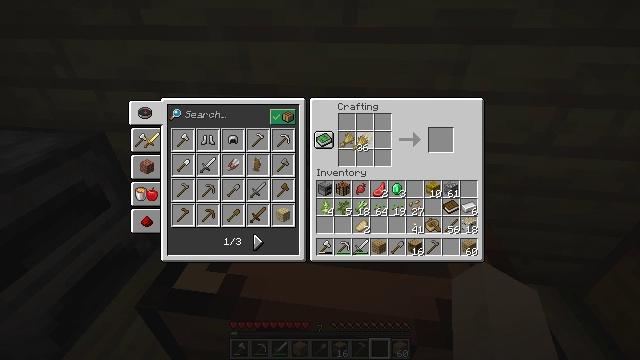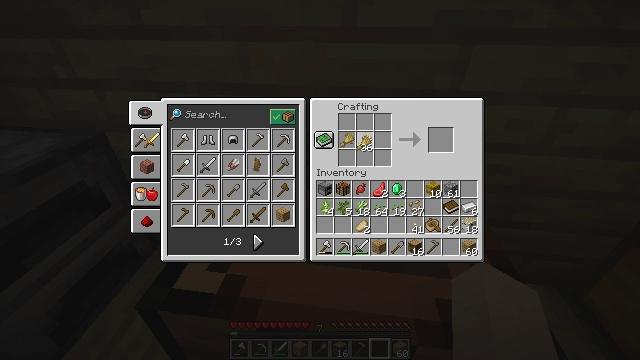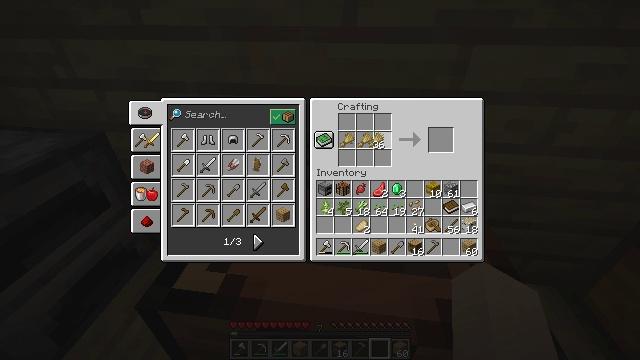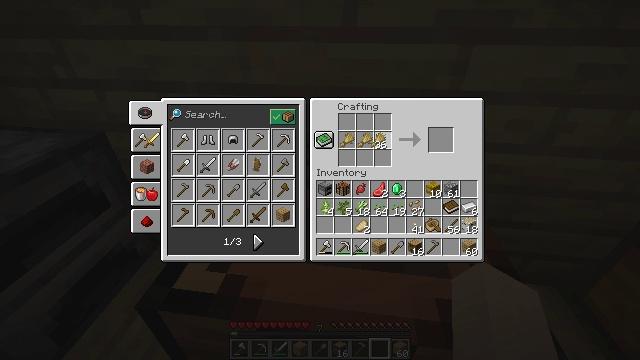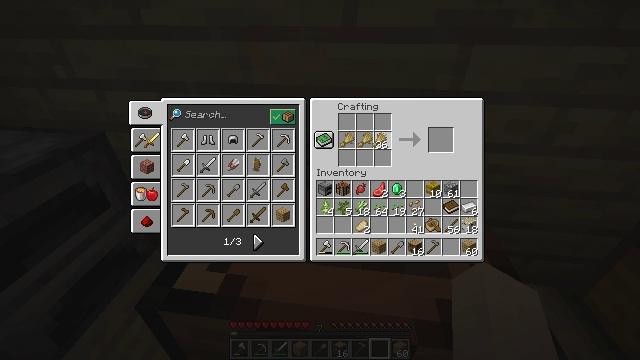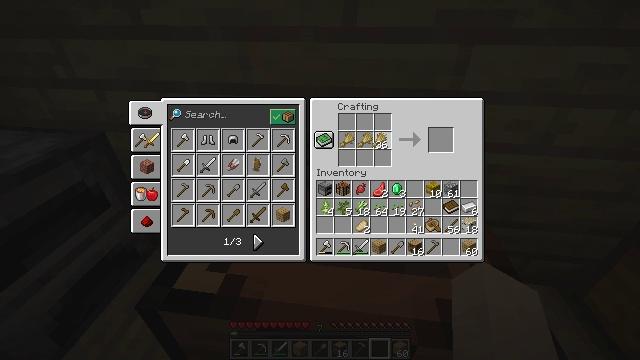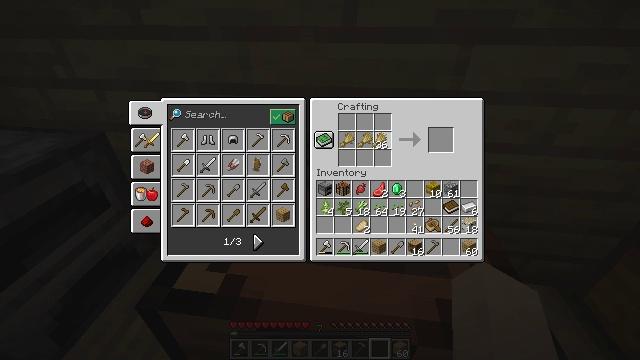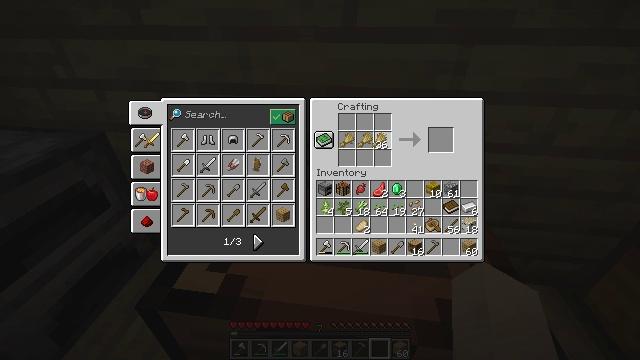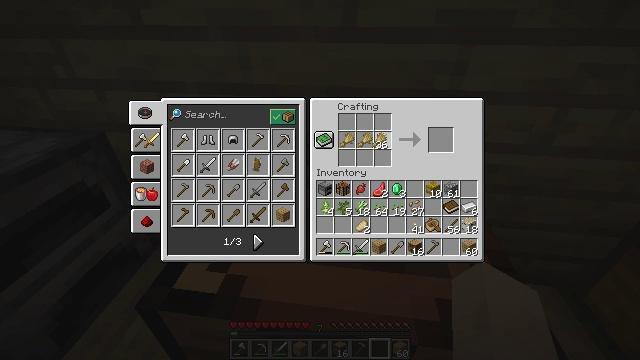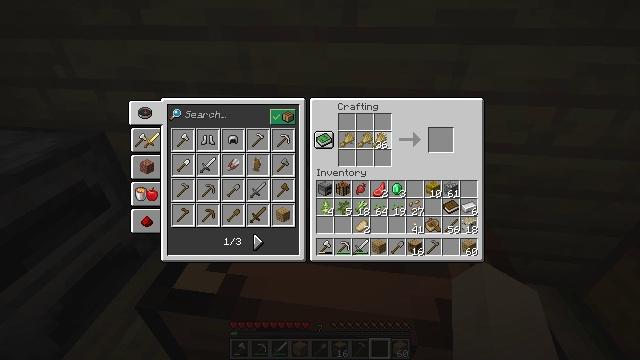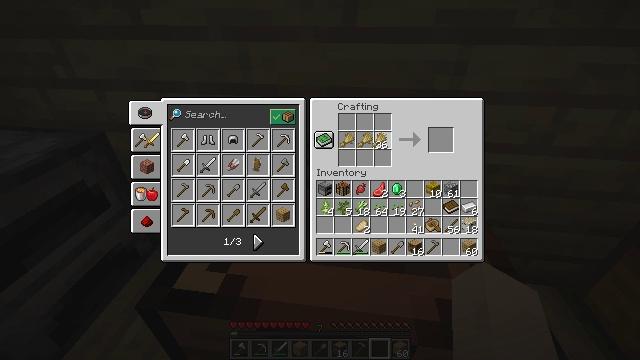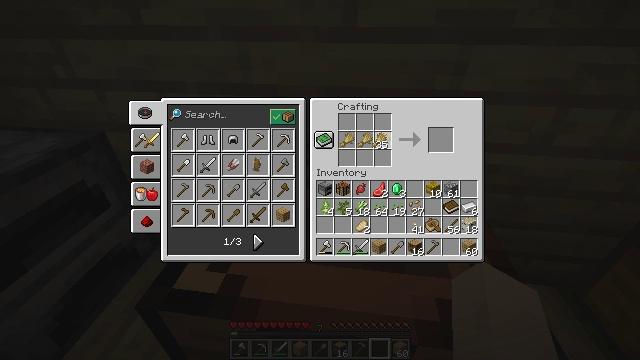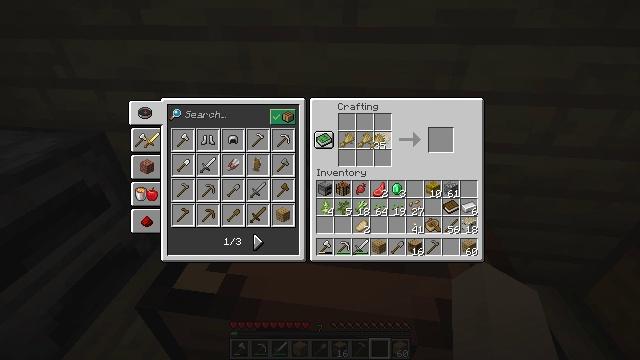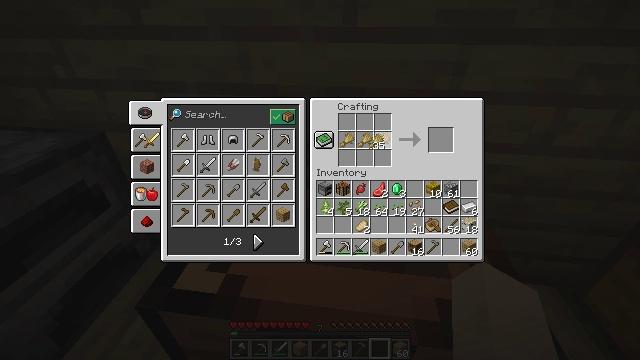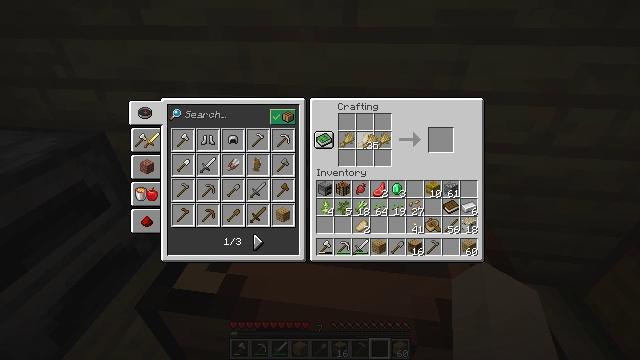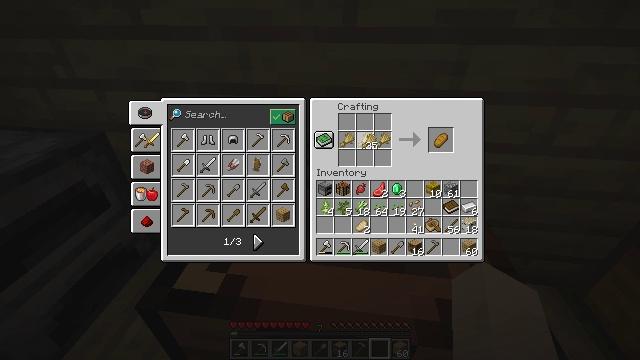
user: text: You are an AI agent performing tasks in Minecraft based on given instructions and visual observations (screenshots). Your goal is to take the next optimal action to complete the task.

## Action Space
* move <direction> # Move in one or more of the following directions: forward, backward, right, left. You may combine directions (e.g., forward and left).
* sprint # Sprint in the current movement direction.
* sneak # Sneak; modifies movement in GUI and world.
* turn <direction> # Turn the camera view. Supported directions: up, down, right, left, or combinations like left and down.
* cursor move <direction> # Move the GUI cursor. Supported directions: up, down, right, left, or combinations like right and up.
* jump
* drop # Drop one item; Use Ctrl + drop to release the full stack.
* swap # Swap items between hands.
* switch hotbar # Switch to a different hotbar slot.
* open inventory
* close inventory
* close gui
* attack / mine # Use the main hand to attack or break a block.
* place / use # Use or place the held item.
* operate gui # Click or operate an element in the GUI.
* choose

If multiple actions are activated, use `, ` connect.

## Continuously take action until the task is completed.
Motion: motion action
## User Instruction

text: Use the crafting table to make bread from wheat.
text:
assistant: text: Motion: no_op
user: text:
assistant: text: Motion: cursor move right
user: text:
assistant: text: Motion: no_op
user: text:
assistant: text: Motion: no_op
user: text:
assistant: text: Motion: no_op
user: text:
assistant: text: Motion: no_op
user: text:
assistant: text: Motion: no_op
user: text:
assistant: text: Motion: no_op
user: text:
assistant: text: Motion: choose
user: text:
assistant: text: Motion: choose
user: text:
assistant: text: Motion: no_op
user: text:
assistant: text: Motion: no_op
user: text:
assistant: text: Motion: no_op
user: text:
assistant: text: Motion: no_op
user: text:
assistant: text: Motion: no_op
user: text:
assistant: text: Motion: no_op
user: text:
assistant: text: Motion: no_op
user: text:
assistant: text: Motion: cursor move left
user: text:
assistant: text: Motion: no_op
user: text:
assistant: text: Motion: no_op
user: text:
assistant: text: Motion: no_op
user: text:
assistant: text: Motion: no_op
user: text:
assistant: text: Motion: no_op
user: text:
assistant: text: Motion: no_op
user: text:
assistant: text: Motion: no_op
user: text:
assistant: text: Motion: no_op
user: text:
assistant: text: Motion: no_op
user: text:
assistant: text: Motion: choose
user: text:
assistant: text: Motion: choose
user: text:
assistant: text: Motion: no_op